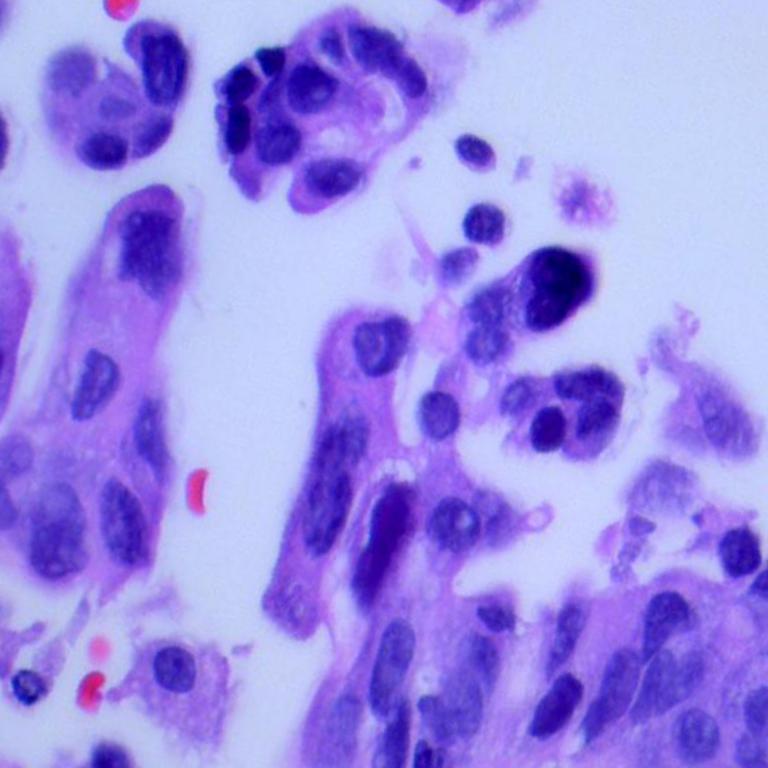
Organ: lung
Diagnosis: adenocarcinomas